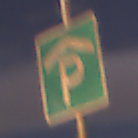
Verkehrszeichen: Parkhaus
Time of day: Night
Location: Outdoor (Suburban)
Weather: PartlyCloudy
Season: NotSpecified
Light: Artificial